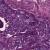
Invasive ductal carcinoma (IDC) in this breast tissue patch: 0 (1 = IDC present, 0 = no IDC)